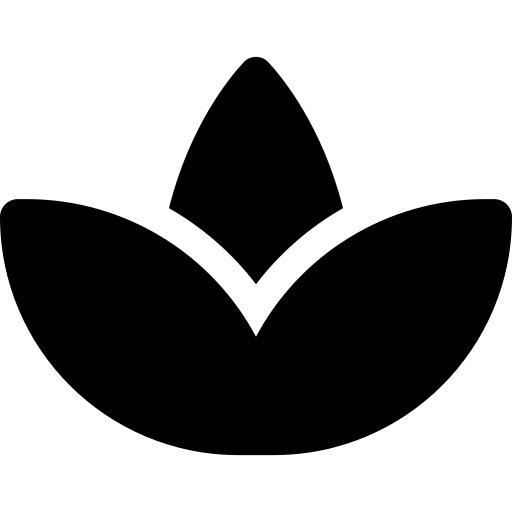
Tags: icon, FontAwesome, fa-icon, solid, spa